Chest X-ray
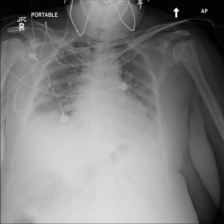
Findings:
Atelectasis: negative
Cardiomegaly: positive
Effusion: positive
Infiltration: negative
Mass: negative
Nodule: negative
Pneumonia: negative
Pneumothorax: negative
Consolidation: negative
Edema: negative
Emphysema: negative
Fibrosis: negative
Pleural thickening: negative
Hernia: negative